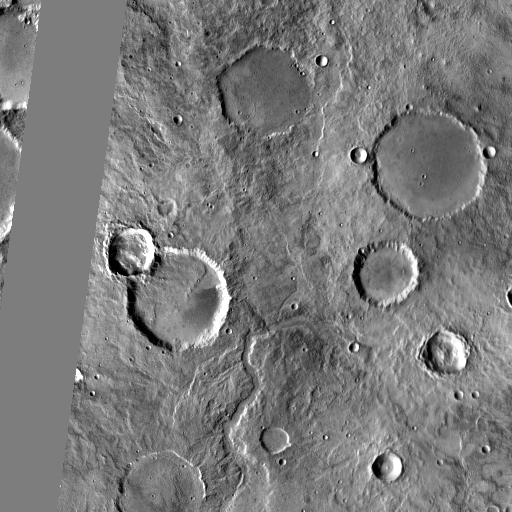
Crater classes present: Background, Other, Layered, Buried